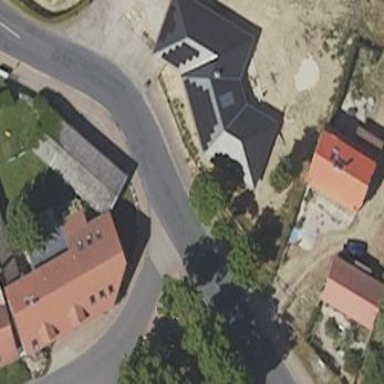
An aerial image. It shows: Residential house with hipped black roof.